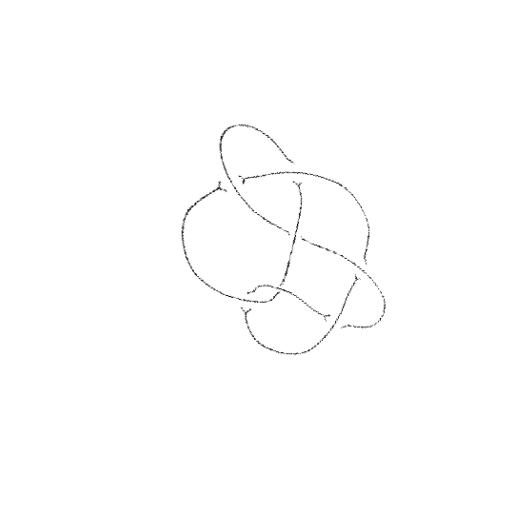
Crossing number: 7